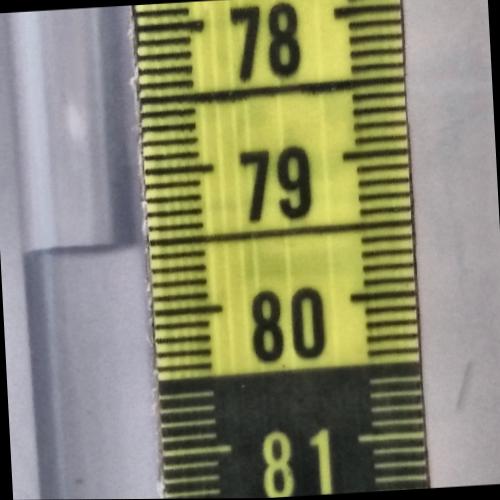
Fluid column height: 79.5 cm